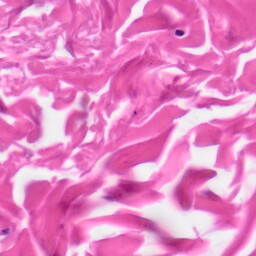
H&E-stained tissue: Skin